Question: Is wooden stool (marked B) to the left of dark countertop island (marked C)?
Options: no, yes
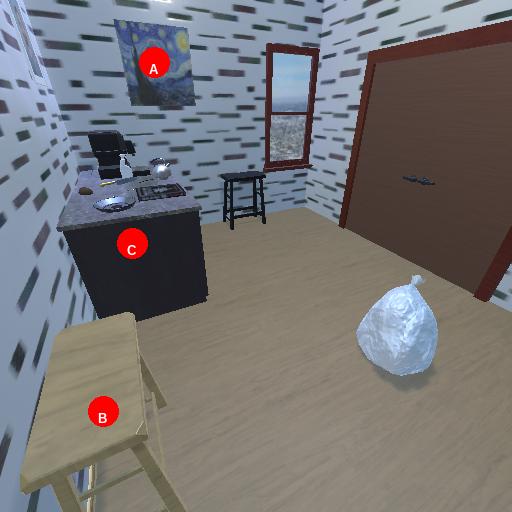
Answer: no